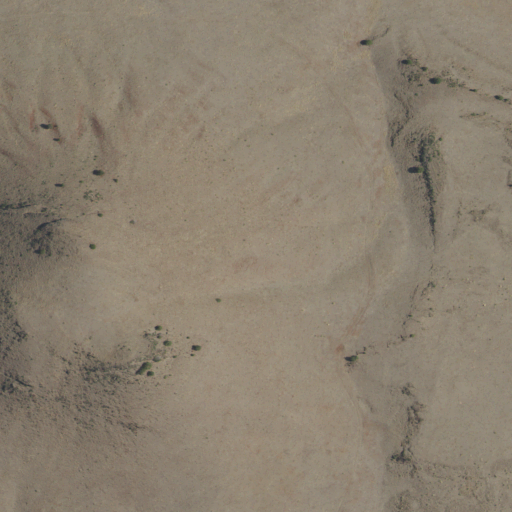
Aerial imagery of mountain in New Mexico named Troyburg Mesa containing shrub, grassland, and evergreen forest